Field crop: tomato
Growth stage: 1
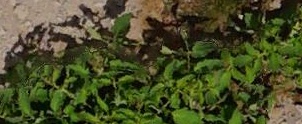
Species: tomato